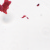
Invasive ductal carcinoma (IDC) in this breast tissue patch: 0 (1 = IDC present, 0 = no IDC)